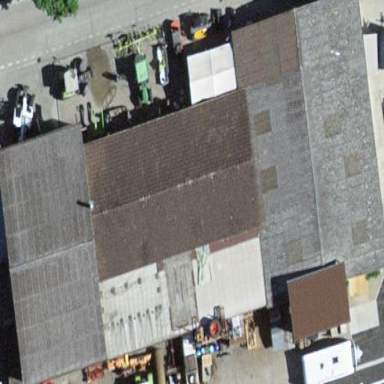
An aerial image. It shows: Industrial building.